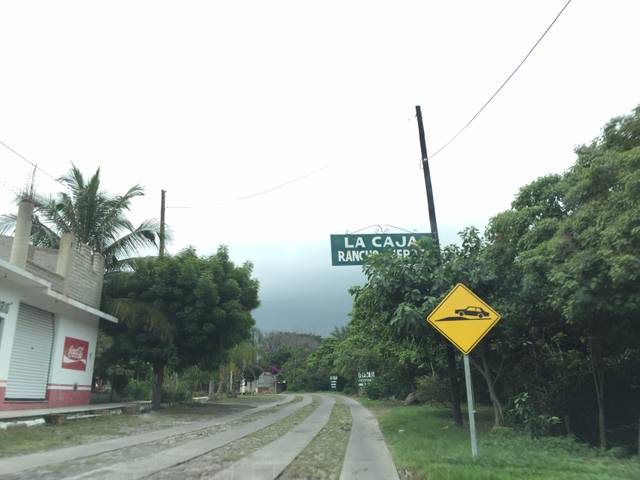
Region: Mexico
Coordinates: 19.368, -103.8